Field crop: tomato
Growth stage: 1
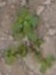
Species: portulaca